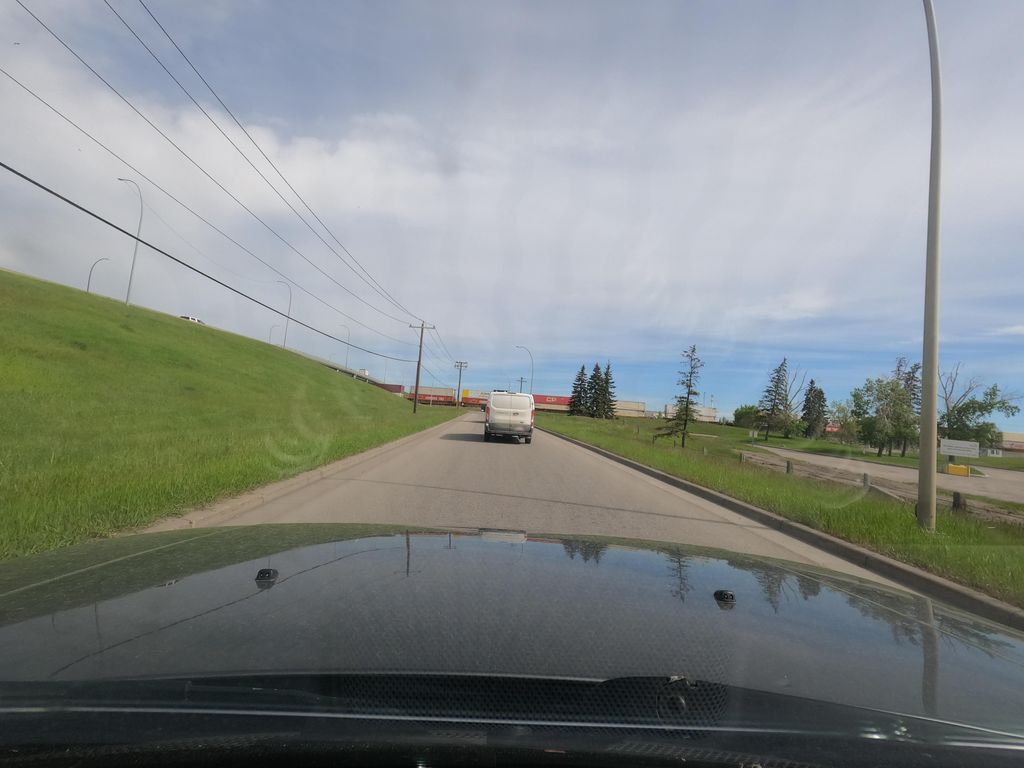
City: calgary